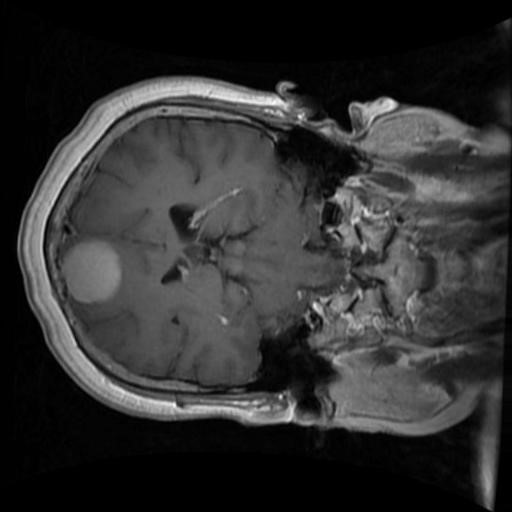
Label: brain_menin